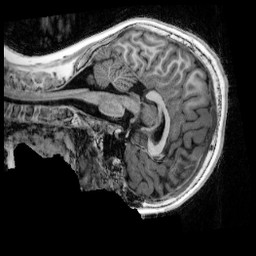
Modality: UNIT1_denoised
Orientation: sagittal
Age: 9
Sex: male
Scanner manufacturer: siemens
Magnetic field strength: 3 T
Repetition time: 4 s
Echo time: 0.00303 s